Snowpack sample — Snodgrass Mountain, Crested Butte, Colorado (2/4/25, 12:06 PM MST)
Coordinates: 38.923, -106.968
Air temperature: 35 °F
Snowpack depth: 80 cm
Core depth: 50 cm
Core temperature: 30.2 °F
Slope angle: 14°, slope face: 78°
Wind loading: low
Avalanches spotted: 0
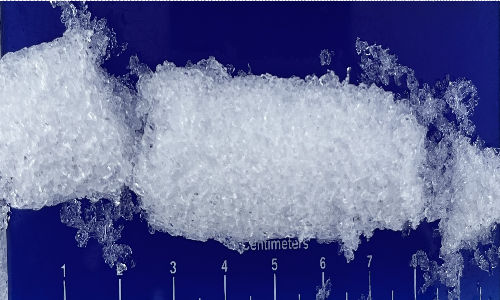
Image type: core
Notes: No avalanches nearby, unusually warm weather for the last month reported by residents, Collected 25 yards from treeline